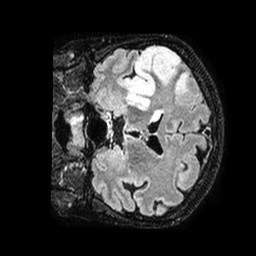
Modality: FLAIR
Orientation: coronal
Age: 58
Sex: female
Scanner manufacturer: philips
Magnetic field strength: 1.5 T
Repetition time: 4.8 s
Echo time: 0.2919 s